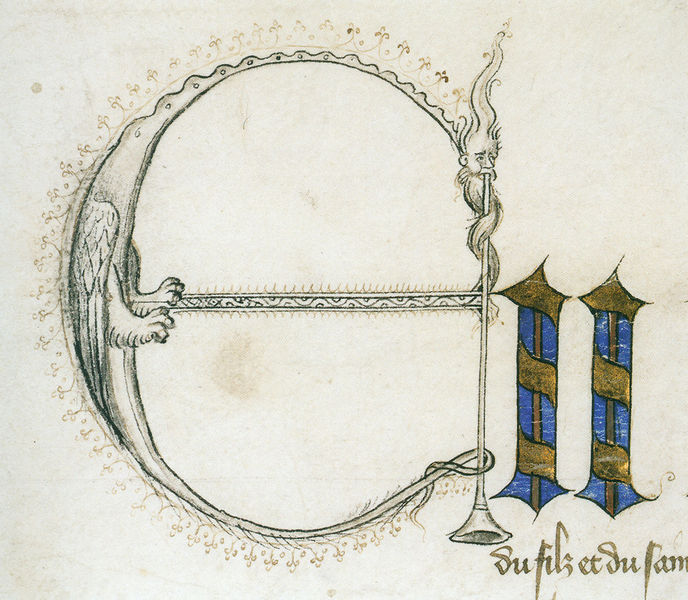
Titel: Testament von Karl VI.
Institution: Paris, Archives nationales
Schlagwörter: adler, blau, flügel, kopf, mann, vogel, weiß, grau, haar, mund, schwarz, zeichnung, tier, muster, bart, gold, haare, schwanz, füße, schrift, papier, zwei, dekoration, verzierung, buch, vergoldet, buchstabe, initiale, pergament, flöte, mittelalter, fabelwesen, greif, posaune, drachen, drache, klauen, trompete, pranken, majuskel, vignette, edward, ciel, eduard, i, et, e, c, ii, bucseite, drachenflöte, sufit, schnrökle